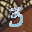
Label: 3